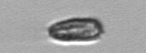
Label: Pseudochattonella_farcimen